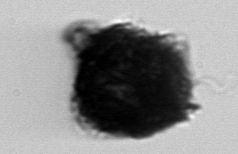
Label: Gonyaulax